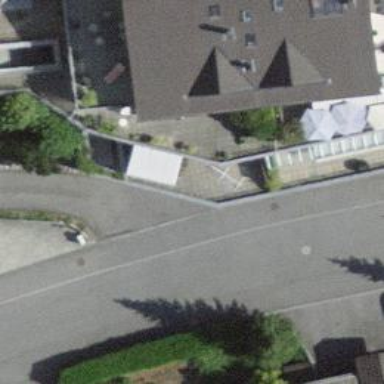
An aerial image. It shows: Sidewalk.